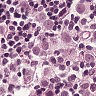
Metastatic tissue present: yes